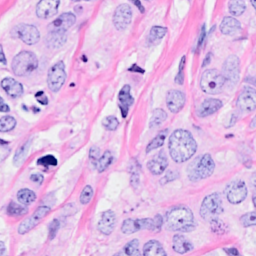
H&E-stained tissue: Breast